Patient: sex M, age 81
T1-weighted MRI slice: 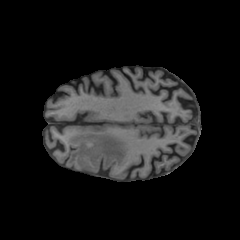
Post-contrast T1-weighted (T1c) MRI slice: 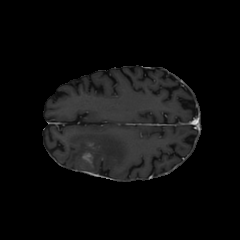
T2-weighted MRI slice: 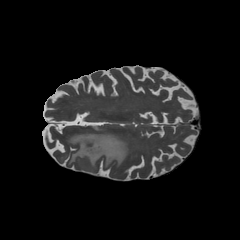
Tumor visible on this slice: yes
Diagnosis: Glioblastoma, IDH-wildtype
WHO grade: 4